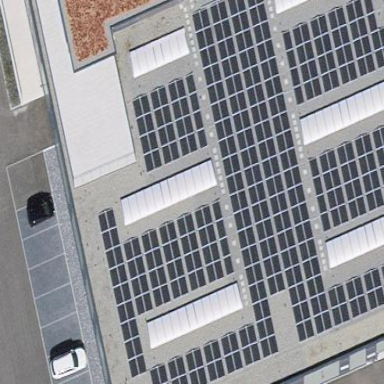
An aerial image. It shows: Solar power generator.